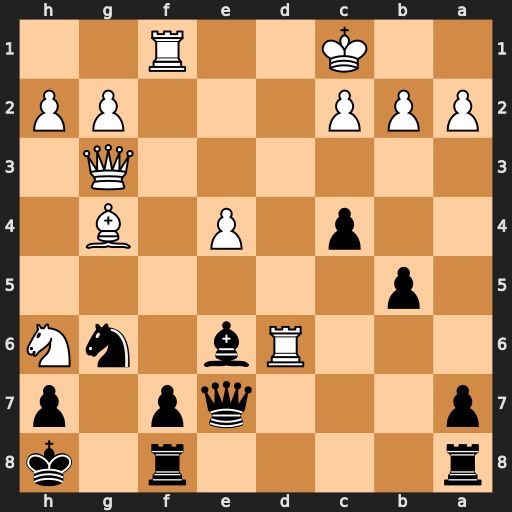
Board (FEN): r4r1k/p3qp1p/3Rb1nN/1p6/2p1P1B1/6Q1/PPP3PP/2K2R2
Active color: b
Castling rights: -
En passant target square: -
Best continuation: Qg5+ Kb1 Qxh6 Bxe6 fxe6